Aerial crown-view tile of a tropical tree (Barro Colorado Island, Panama), acquired 20250217:
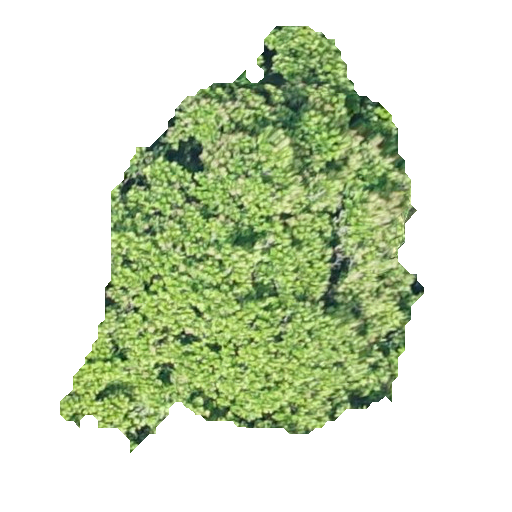
Species: Anacardium excelsum
GBIF accepted scientific name: Anacardium excelsum
Crown area: 146.41 m²